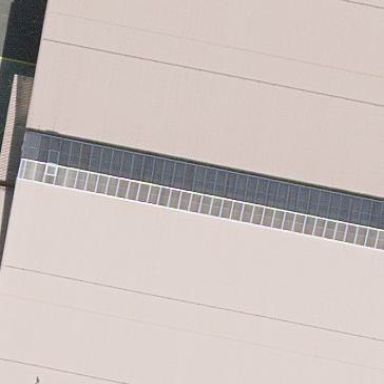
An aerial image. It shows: Industrial building.